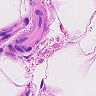
Metastatic tissue present: no